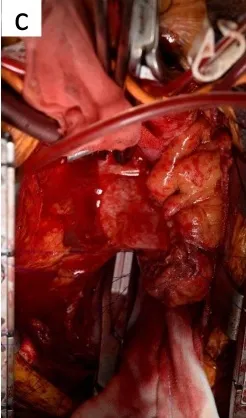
C. Reconstruction with pedicled autologous pericardium.
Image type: medical_photograph (other_medical_photograph)